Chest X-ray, PA view. Patient: 60 years old, sex M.
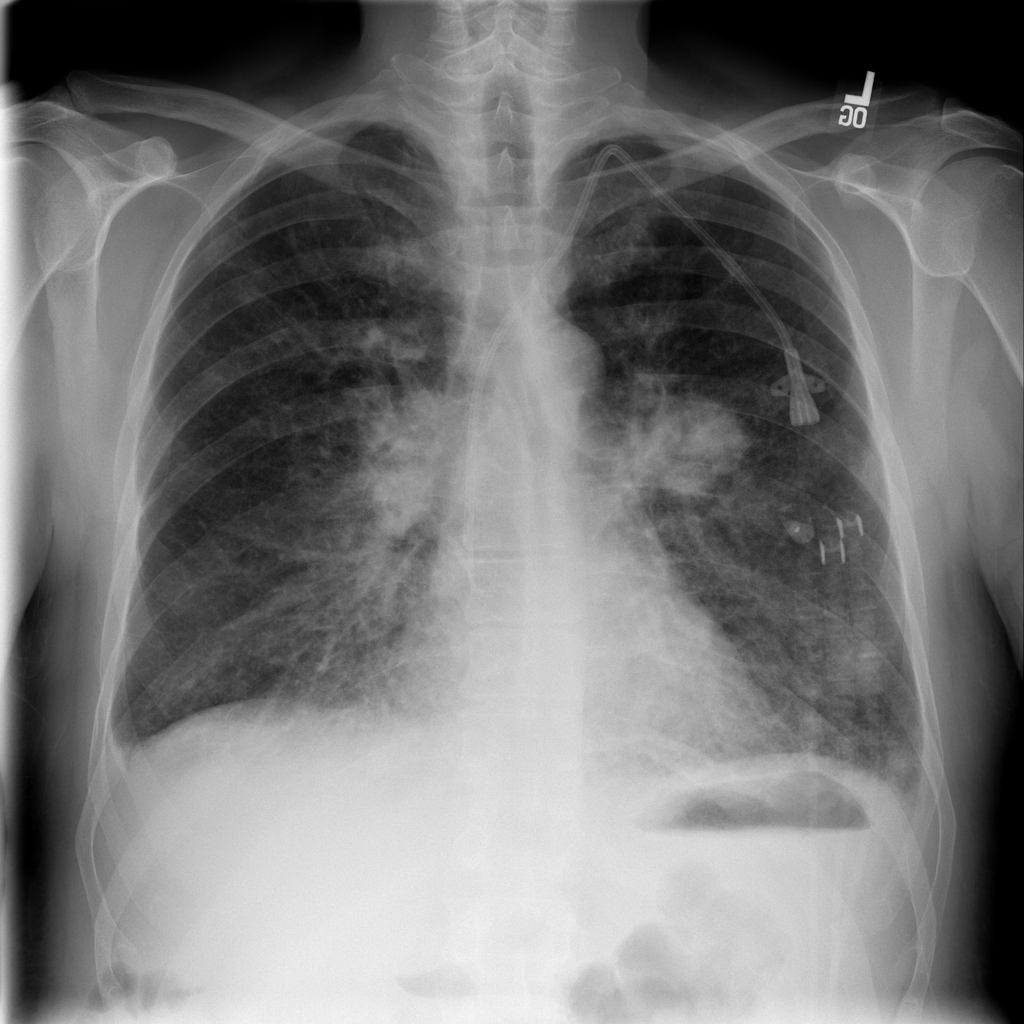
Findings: Infiltration, Mass, Nodule